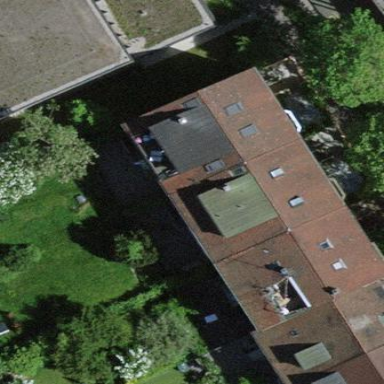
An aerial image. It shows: Terrace building.